Question: I'm studying c++ and I need to create structure "Student" in c++ and work with it (I use Microsoft Visual C++ 2010 Express)
I created file
'''
#include "stdafx.h"
using namespace std;
const int num = 5;
struct Student {
char name[30];
int groupNumber;
int progress[num];
};
'''
and It's my programm
'''
#include "stdafx.h"
#include "Student.cpp"
using namespace std;
int _tmain(int argc, _TCHAR* argv[])
{
setlocale (LC_ALL, "Russian");
srand((unsigned)time(NULL));
int n;
cout << "Vvedite kolichestvo studentov v gruppe n = ";
cin >> n;
Student * Group = new Student[n];
for (int i = 0; i < n; ++i)
{
cout << "Vvedite FIO: ";
cin >> Group[i].name;
Group[i].groupNumber = rand()%5 + 1;
for (int j = 0; j < num; ++j)
{
Group[i].progress[j] = rand()%5 + 2;
}
}
for (int i = 0; i < n; ++i)
{
int sum = 0;
for (int j = 0; j < num; ++j)
{
sum += Group[i].progress[j];
}
double count = (double)sum/5;
if (count < 4) continue;
cout << "
" << Group[i].name << "
Gruppa: " << Group[i].groupNumber << "
Srednii bal: " << count;
}
cout << "
";
delete [] Group;
system("PAUSE");
return 0;
}
'''
but when I tried to input name with spacebar (for example, firstname and lastname for one student), I got error like my circle missed one step

I tried to use 'string' for name
'''
string name
'''
but the problem stays the same.
What's wrong and how to fix it?
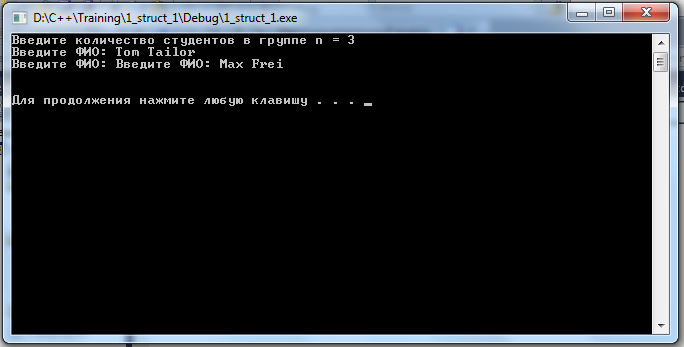
Answer: You have a couple of problems with your code, but regarding the one you are asking about it's because the input operator '>>' reads whitespace separated tokens. So if you have a sentence with whitespace (e.g. space, tab, newline) you will only get the first "word".
Use <URL> instead.